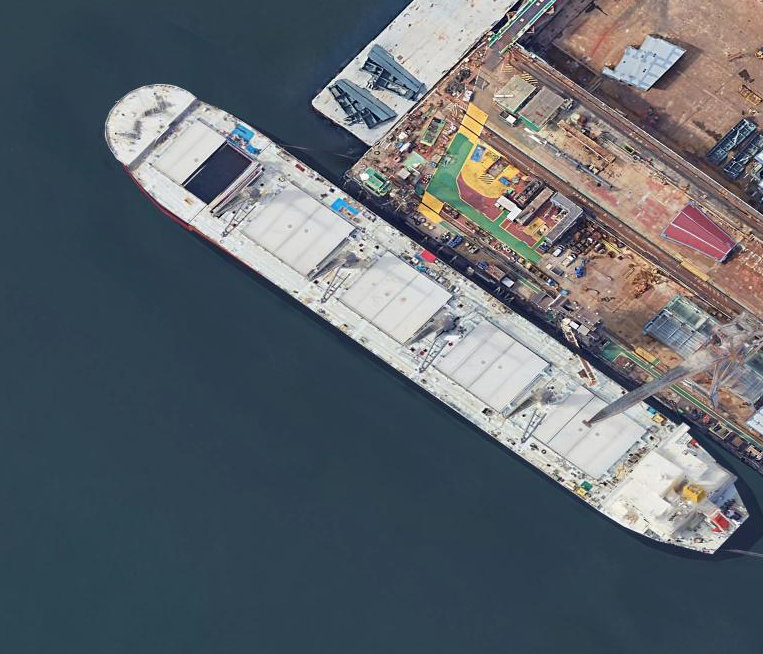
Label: Cargo_ship